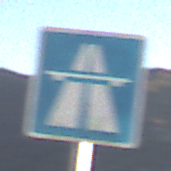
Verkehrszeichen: Autobahn
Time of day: SunriseSunset
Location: Outdoor (Nature)
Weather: Clear
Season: NotSpecified
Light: Natural